Aerial crown-view tile of a tropical tree (Barro Colorado Island, Panama), acquired 20240716:
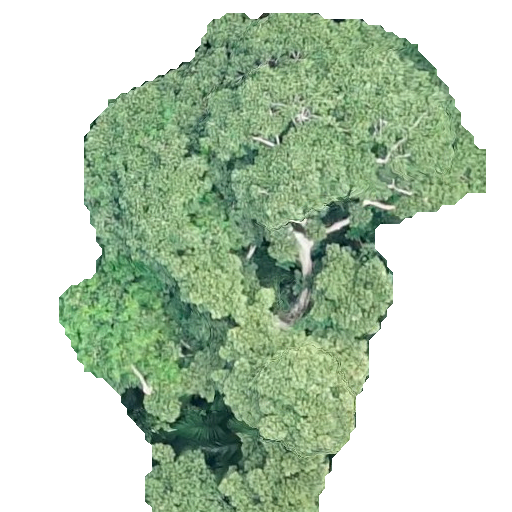
Species: Sterculia apetala
GBIF accepted scientific name: Sterculia apetala
Crown area: 223.496 m²